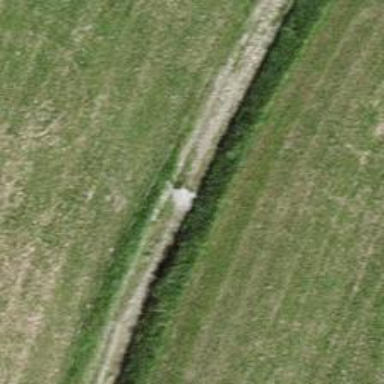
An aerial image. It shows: Unpaved track with grade2 tracktype.